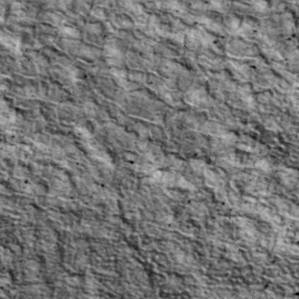
Label: non_frost